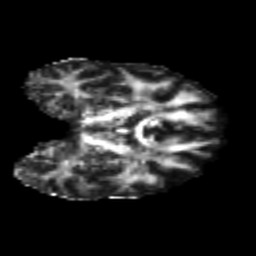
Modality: FA
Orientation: coronal
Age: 23
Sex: female
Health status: healthy
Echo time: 0.074 s